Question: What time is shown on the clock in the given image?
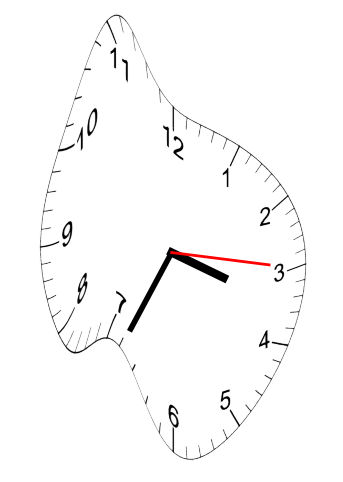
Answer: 03:34:15